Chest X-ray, PA view. Patient: 32 years old, sex F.
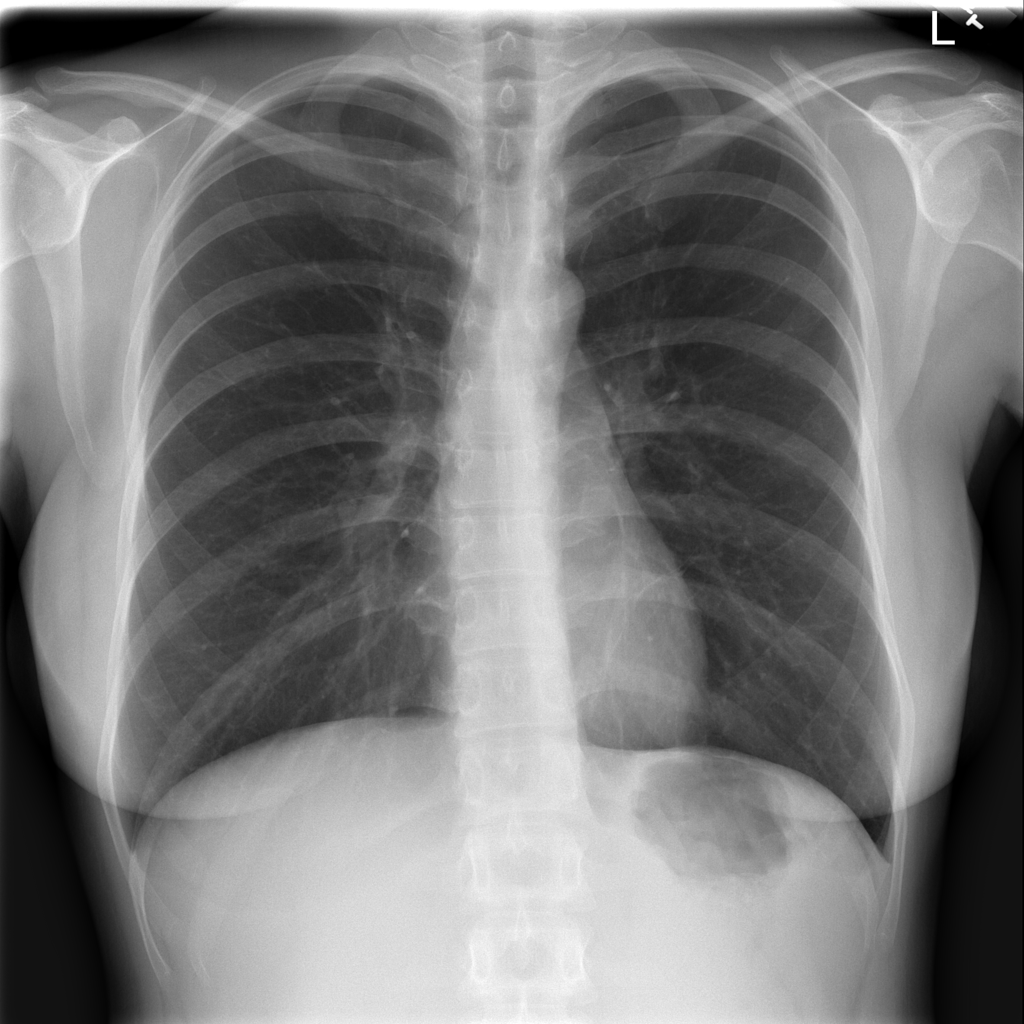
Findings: No Finding